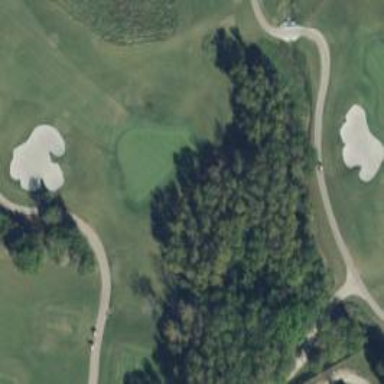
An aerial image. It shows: View of golf hole.